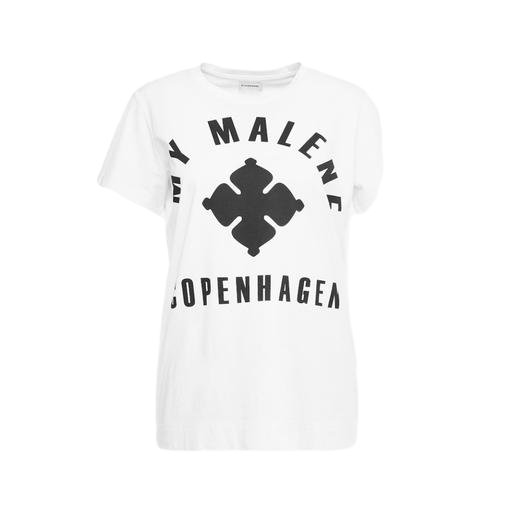
white graphic t-shirt only macy, white t-shirt and black letters, white logo-print t-shirt, white background